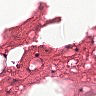
Metastatic tissue present: no